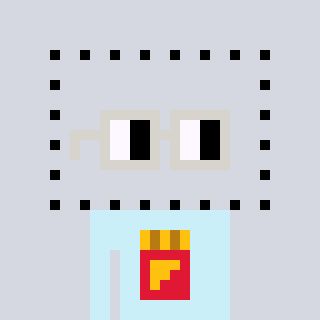
a pixel art character with square light gray glasses, a void-shaped head and a cold-colored body on a cool background